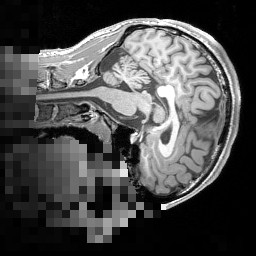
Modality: T1w
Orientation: sagittal
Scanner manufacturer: siemens
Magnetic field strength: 3 T
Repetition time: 1.5 s
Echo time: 0.00291 s